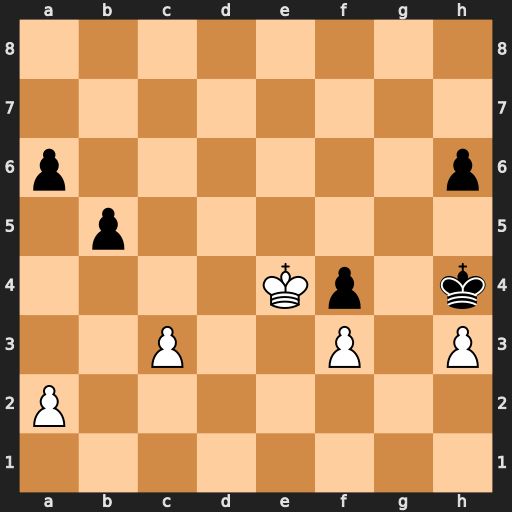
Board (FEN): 8/8/p6p/1p6/4Kp1k/2P2P1P/P7/8
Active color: w
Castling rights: -
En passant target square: -
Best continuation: Kxf4 h5 Ke5 Kxh3 f4 h4 f5 Kg2 f6 h3 f7 h2 f8=Q